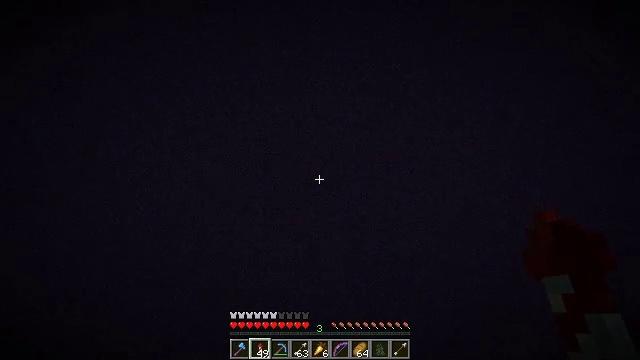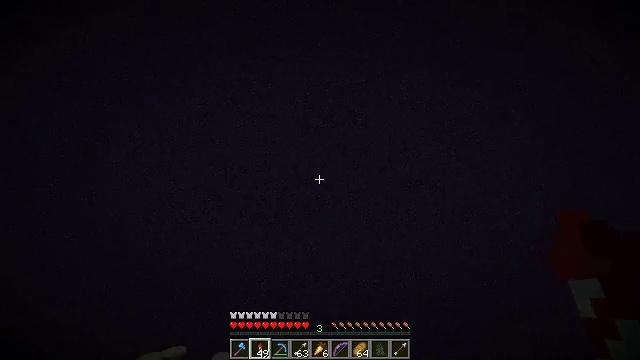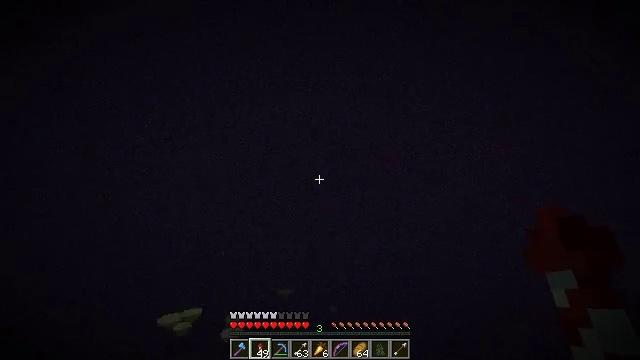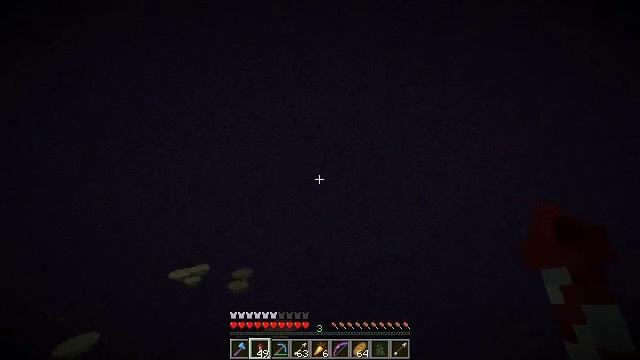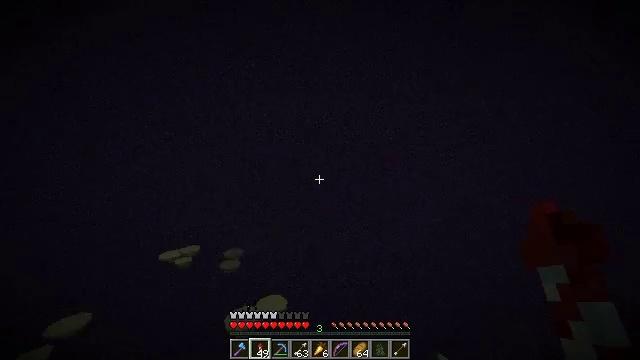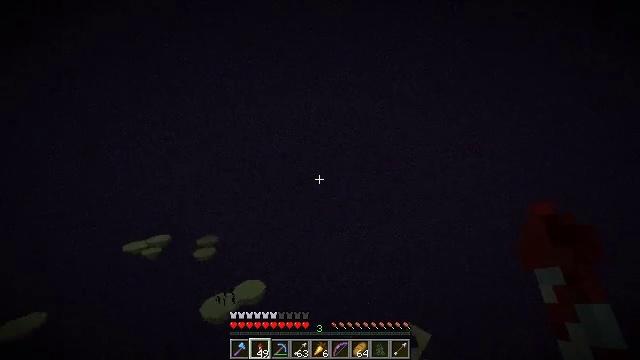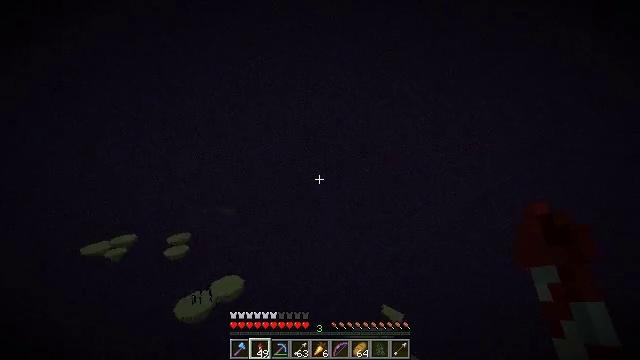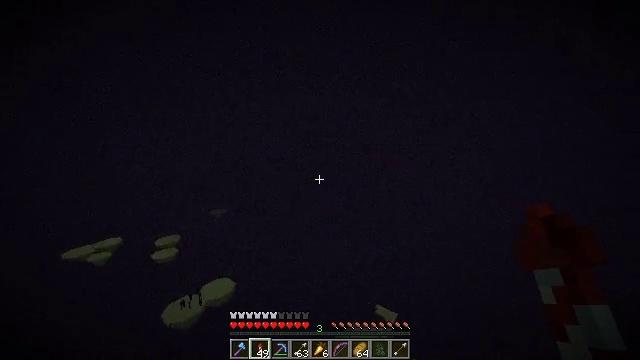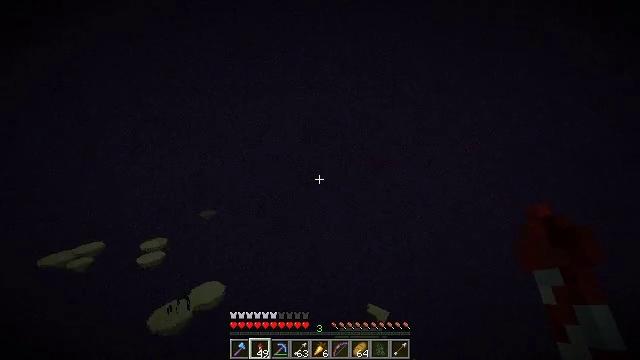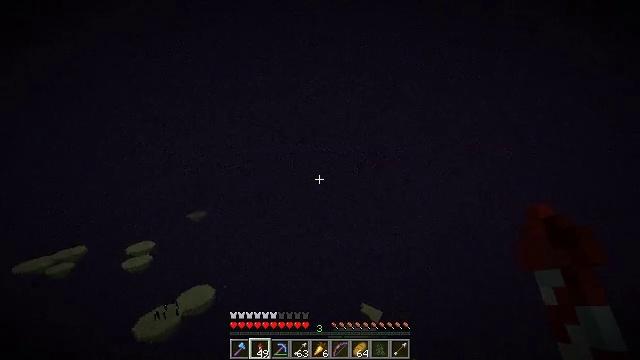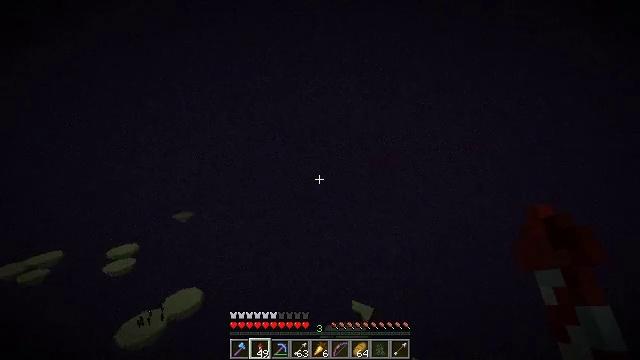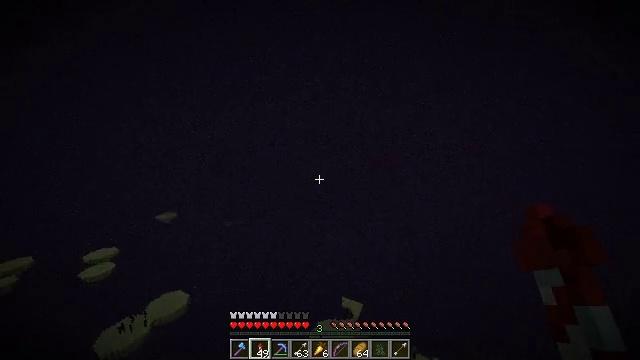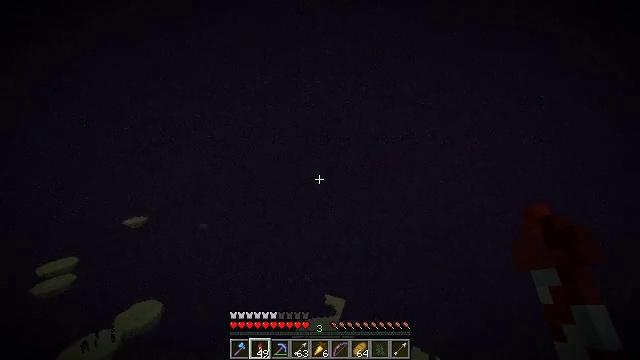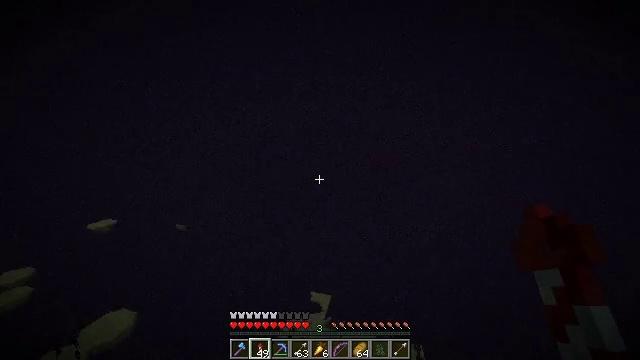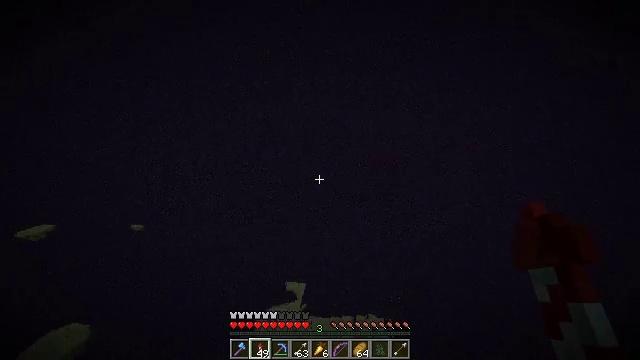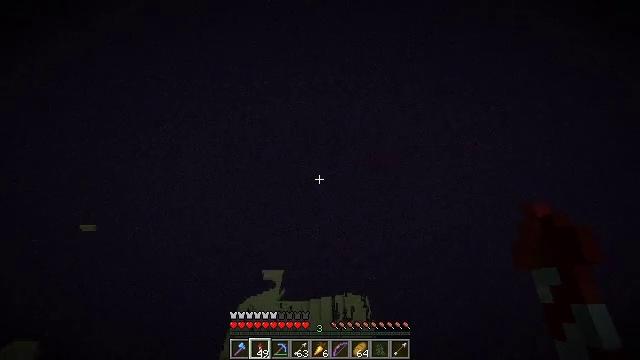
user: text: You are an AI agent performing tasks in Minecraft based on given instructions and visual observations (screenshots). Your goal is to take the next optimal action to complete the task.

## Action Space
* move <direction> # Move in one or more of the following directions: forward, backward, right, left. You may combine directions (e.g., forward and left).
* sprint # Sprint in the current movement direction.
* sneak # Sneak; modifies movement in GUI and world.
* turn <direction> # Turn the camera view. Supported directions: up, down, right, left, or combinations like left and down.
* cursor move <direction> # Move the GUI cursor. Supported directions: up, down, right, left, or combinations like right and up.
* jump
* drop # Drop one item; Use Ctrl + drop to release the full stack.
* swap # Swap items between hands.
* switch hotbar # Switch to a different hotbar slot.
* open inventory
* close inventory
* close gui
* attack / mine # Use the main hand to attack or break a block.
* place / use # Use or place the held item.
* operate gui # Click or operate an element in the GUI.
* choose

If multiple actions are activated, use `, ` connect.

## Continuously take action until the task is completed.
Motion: motion action
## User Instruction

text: Drop a firework rocket.
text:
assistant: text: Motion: move forward, sprint, turn left, jump
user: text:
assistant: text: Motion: move forward, sprint, turn left and down, jump
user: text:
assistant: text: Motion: move forward, sprint, turn down, jump
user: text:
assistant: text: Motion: move forward, sprint, turn right and down, jump
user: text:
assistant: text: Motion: move forward, sprint, turn right and down, jump
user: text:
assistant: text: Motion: move forward, sprint, turn right and down, jump
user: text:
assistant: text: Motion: move forward, sprint, turn right, jump
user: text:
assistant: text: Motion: move forward, sprint, turn right, jump
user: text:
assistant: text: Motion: move forward, sprint, turn right, jump
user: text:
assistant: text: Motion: move forward, sprint, turn right, jump
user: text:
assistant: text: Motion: move forward, sprint, turn right, jump
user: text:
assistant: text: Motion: move forward, sprint, turn right, jump
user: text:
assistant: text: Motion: move forward, sprint, turn right and down, jump
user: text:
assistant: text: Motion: move forward, sprint, turn right and down, jump
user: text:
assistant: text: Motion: move forward, sprint, turn right and down, jump
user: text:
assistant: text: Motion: move forward, sprint, turn right and down, jump
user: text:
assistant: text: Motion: move forward, sprint, turn right and down, jump
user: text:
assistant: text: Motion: move forward, sprint, turn right and down, jump
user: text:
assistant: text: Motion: move forward, sprint, turn right and down, jump
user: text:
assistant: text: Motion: move forward, sprint, turn right, jump
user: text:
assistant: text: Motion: move forward, sprint, jump
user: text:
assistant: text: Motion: move forward, sprint, jump
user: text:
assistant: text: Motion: move forward, sprint, jump
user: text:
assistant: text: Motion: move forward, sprint, turn right, jump
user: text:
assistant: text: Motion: move forward, sprint, turn right, jump
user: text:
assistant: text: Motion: move forward, sprint, turn right, jump
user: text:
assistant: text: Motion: move forward, sprint, turn right, jump
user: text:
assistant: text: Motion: move forward, sprint, turn right and up, jump
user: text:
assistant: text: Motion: move forward, sprint, turn right and up, jump
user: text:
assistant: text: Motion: move forward, sprint, turn right and up, jump